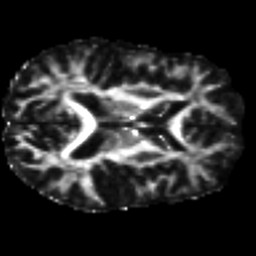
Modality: FA
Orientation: axial
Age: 40
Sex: male
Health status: healthy
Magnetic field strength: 3 T
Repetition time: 8.4 s
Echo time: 0.0926 s